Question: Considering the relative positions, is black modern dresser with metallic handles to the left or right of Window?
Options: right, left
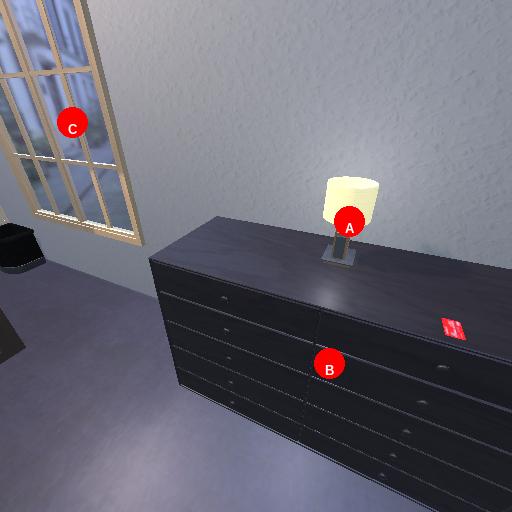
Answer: right